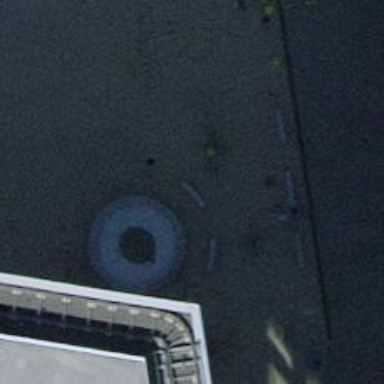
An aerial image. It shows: Bench for seating.